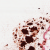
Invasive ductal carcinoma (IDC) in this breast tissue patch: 0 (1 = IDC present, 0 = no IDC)